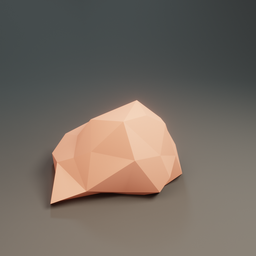
Label: nature